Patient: sex M, age 70
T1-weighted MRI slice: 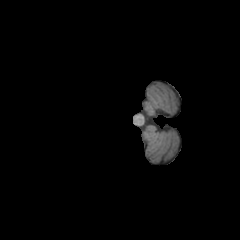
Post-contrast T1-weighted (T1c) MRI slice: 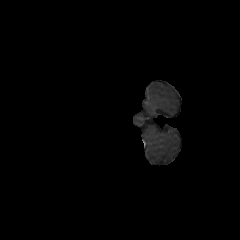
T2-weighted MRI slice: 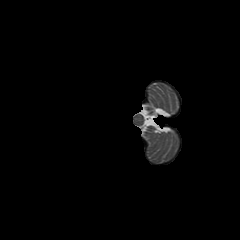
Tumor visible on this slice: no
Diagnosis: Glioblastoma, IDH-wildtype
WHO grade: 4